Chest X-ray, AP view. Patient: 14 years old, sex F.
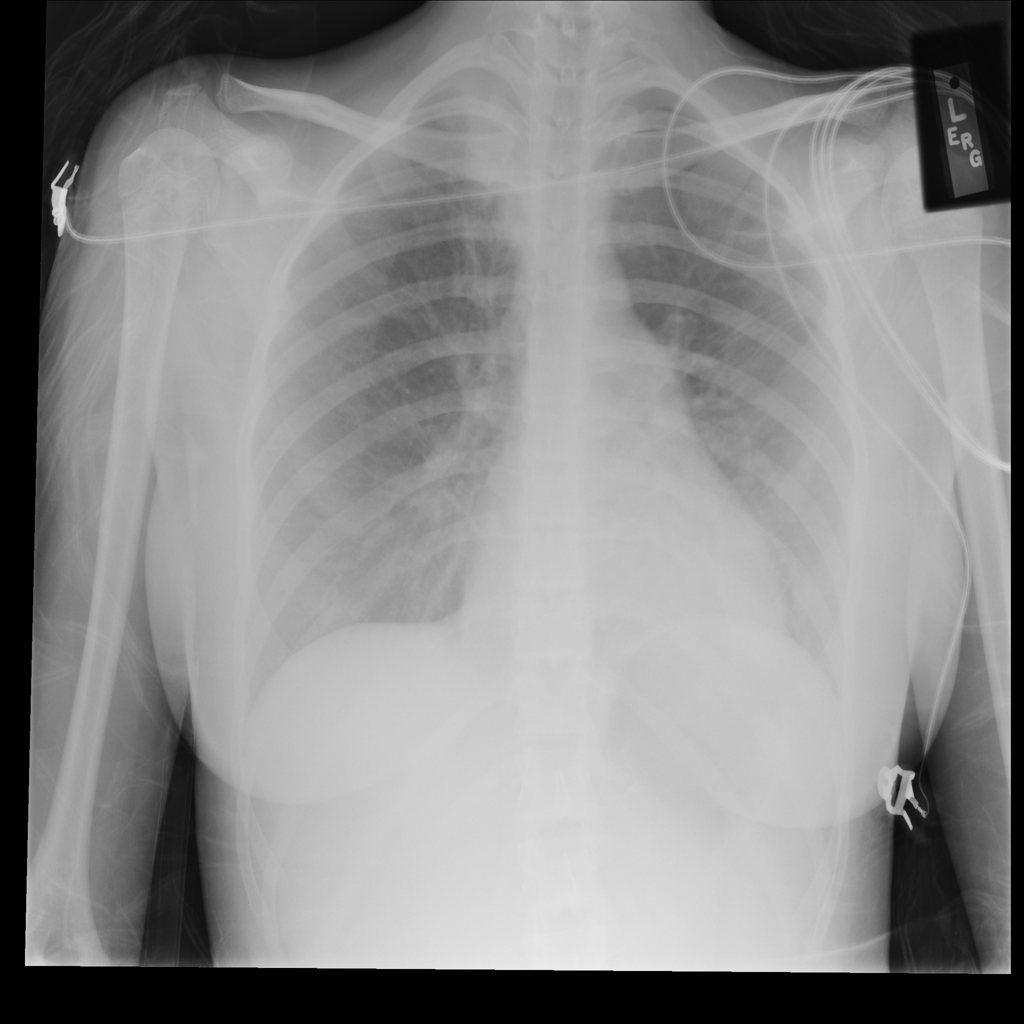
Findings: Consolidation, Infiltration